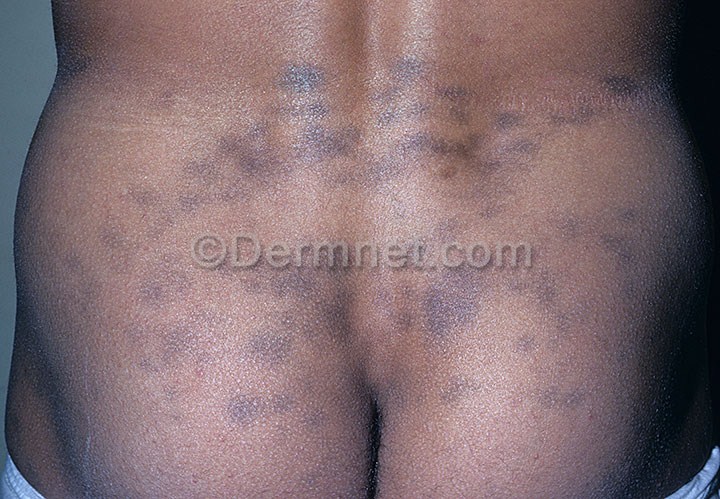
Disease: Light Diseases and Disorders of Pigmentation